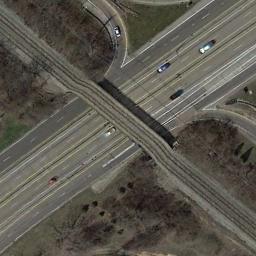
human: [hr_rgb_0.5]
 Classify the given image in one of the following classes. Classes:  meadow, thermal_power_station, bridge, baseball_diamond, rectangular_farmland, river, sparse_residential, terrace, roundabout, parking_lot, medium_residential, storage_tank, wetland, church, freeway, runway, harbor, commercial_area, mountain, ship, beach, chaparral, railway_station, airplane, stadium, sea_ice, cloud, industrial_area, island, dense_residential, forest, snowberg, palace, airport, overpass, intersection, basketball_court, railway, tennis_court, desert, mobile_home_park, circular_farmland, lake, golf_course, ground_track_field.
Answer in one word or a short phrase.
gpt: overpass